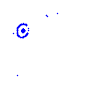
Particle: electron